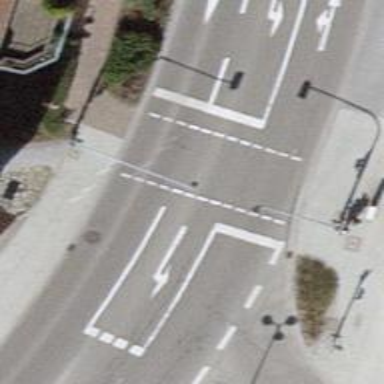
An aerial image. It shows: Road crossing with traffic signals.